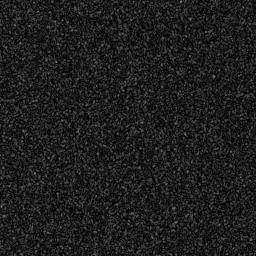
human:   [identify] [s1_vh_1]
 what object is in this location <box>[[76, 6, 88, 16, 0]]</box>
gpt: <ref>1 medium ship at the top right</ref>